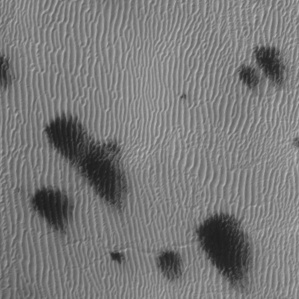
Label: frost